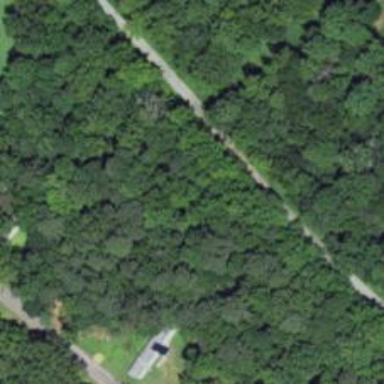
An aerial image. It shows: Mixed woodland area with variety of leaf types and cycles.